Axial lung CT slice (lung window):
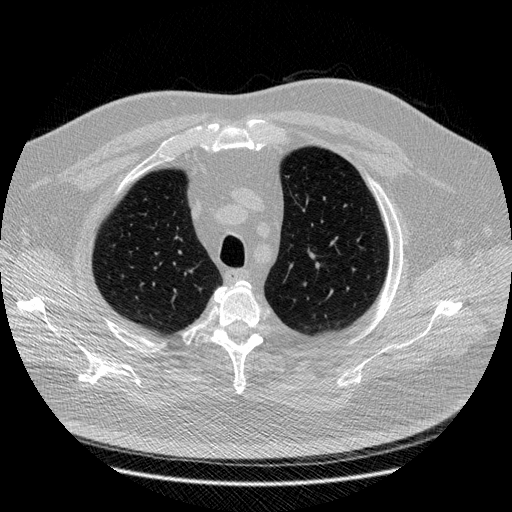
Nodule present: no